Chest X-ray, PA view. Patient: 20 years old, sex F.
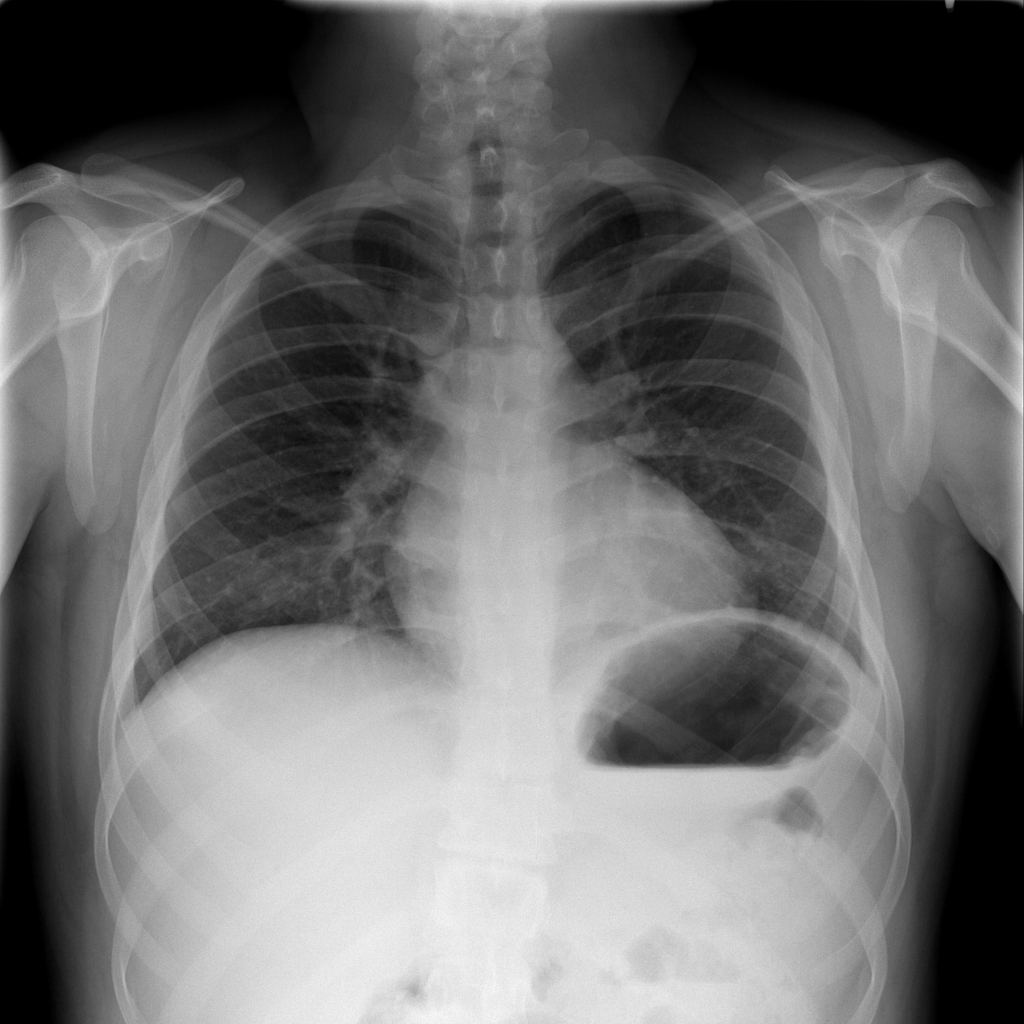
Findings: No Finding